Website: home-depot
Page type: review-order
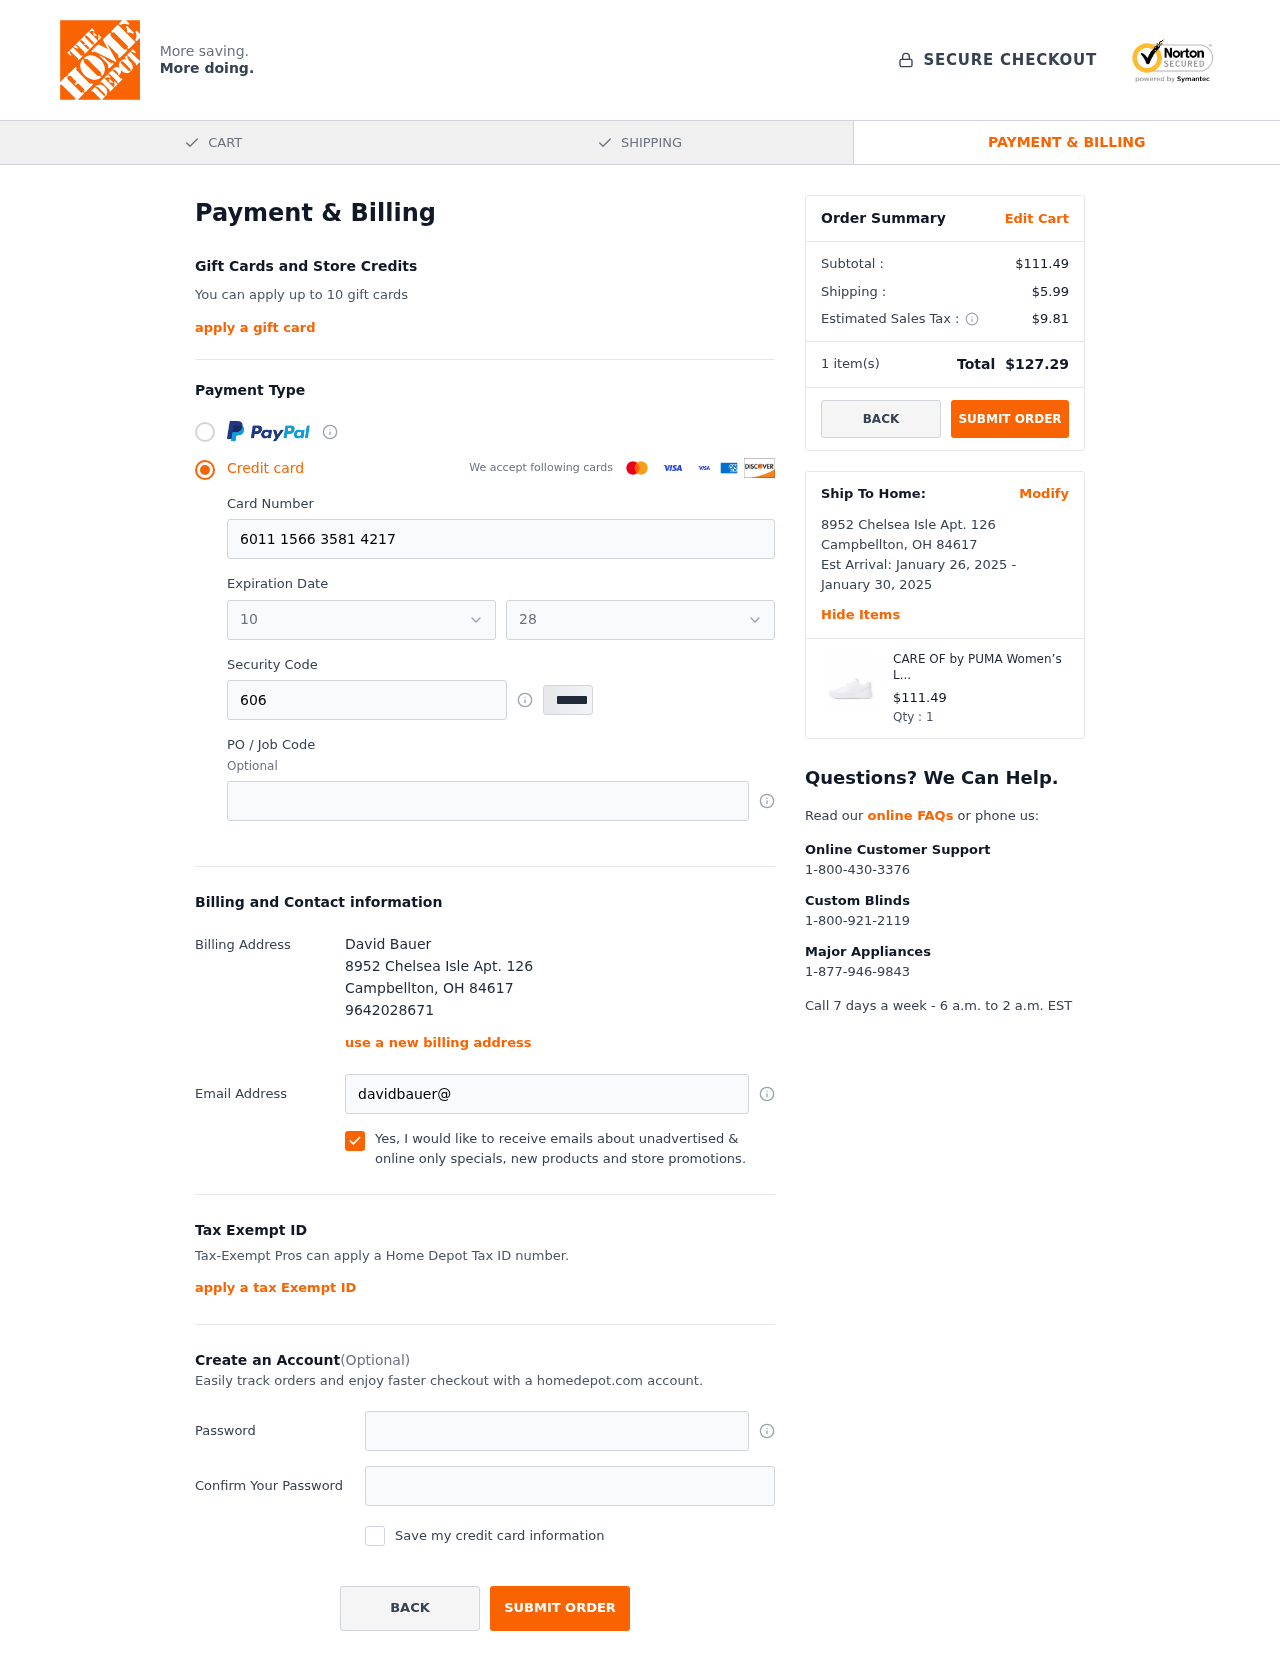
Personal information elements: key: PII_CARD_EXPIRY_MONTH
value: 10
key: PII_CARD_EXPIRY_YEAR
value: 28
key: PII_CITY
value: Campbellton
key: PII_FULLNAME
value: David Bauer
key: PII_PHONE
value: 9642028671
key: PII_POSTCODE
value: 84617
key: PII_STATE_ABBR
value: OH
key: PII_STREET
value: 8952 Chelsea Isle Apt. 126
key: PII_CARD_NUMBER
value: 6011 1566 3581 4217
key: PII_CARD_CVV
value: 606
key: PII_EMAIL
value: davidbauer@hotmail.com
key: PII_POSTCODE_FULL
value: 84617
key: PII_POSTCODE_NUMERIC
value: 84617
Product elements: key: PRODUCT1_NAME
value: CARE OF by PUMA Women’s Leather Platform Low-Top Sneakers
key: PRODUCT1_PRICE
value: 111.49
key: PRODUCT1_QUANTITY
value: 1
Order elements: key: ORDER_SUBTOTAL
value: $111.49
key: ORDER_SHIPPING_COST
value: $5.99
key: ORDER_TAX
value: $9.81
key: ORDER_NUM_ITEMS
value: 1
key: ORDER_TOTAL
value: $127.29
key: ORDER_SHIPPING_DATE
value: January 26, 2025
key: ORDER_DELIVERY_DATE
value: January 30, 2025